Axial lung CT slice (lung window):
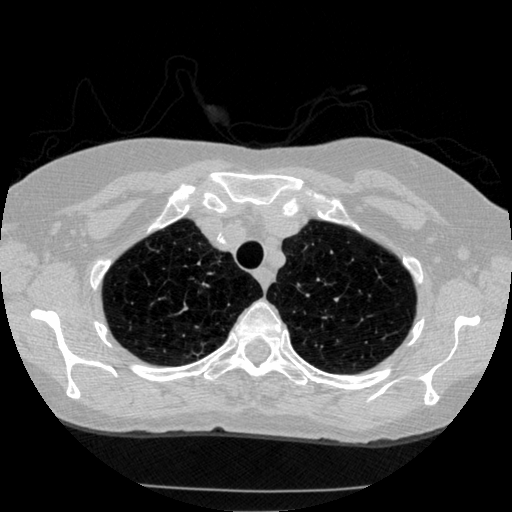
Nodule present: no